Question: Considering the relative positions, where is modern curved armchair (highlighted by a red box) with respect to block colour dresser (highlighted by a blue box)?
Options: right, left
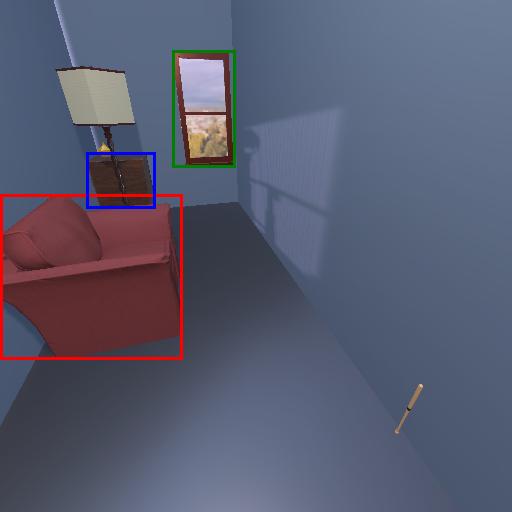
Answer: right